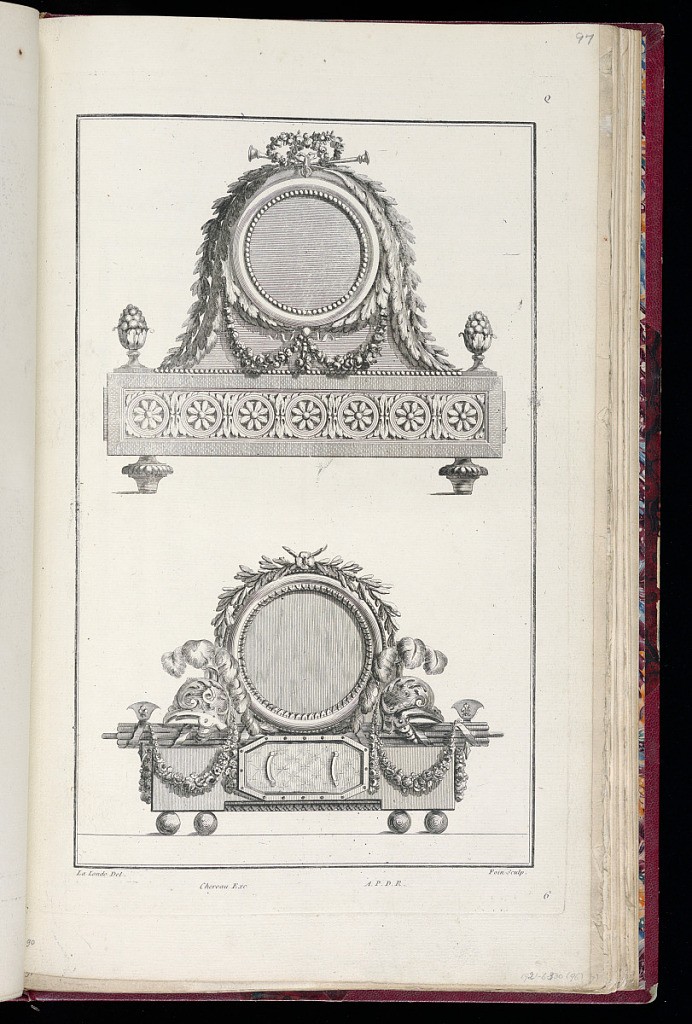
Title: Standing Clock or Barometer Mount Designs
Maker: Richard de Lalonde, French, active 1780–96
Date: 1785-1788
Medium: Etching on off-white laid paper
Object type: Print
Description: Two designs for standing clocks or barometer. The design at top has a round face framed with bead course and draped with leaves. The base is lined with rosettes and there are pinecone finials on either side. The design at the bottom of the plate has a round face framed with lamb tongue ornamentation. It is topped by crossed branches, and has on its base fasces, plumed helmets, and a pull drawer. It has four spherical feet. The plate is signed and numbered.